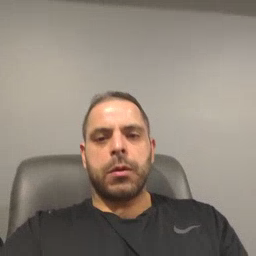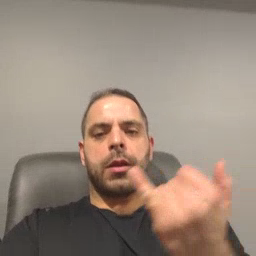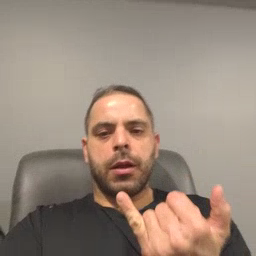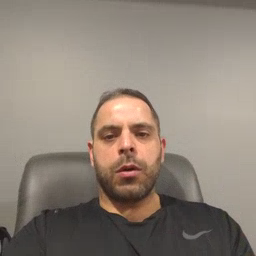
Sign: now